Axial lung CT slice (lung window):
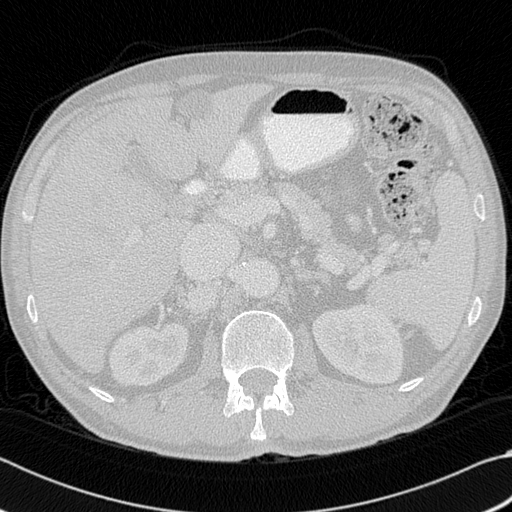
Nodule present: no